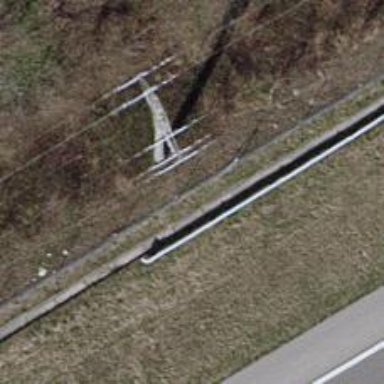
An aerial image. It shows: Concrete power pole.